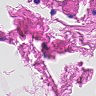
Metastatic tissue present: no